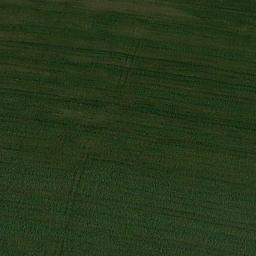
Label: meadow